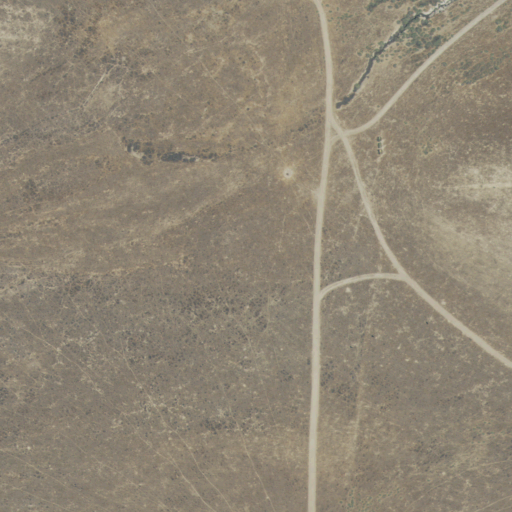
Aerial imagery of valley in California named Willow Springs Valley containing grassland and open development